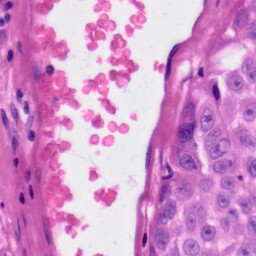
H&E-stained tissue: Skin